Interaction volume radius: 5 \u00c5
Interaction volume height: 20 \u00c5
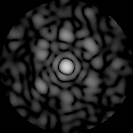
Disorder parameter: 0.6676